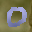
Label: 0